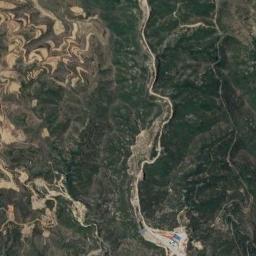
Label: mountain